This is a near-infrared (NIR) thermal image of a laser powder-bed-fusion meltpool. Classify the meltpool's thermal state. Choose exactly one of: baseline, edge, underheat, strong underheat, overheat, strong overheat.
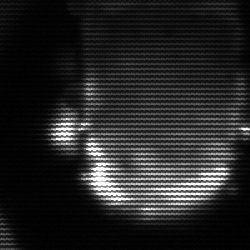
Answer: baseline